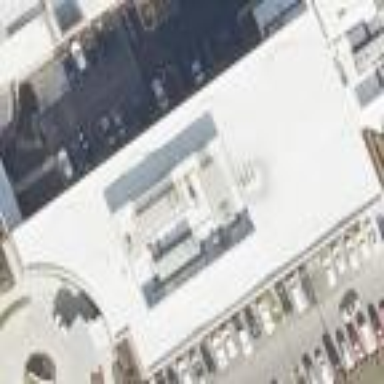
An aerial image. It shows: Hospital building.